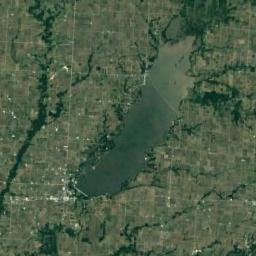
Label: lake